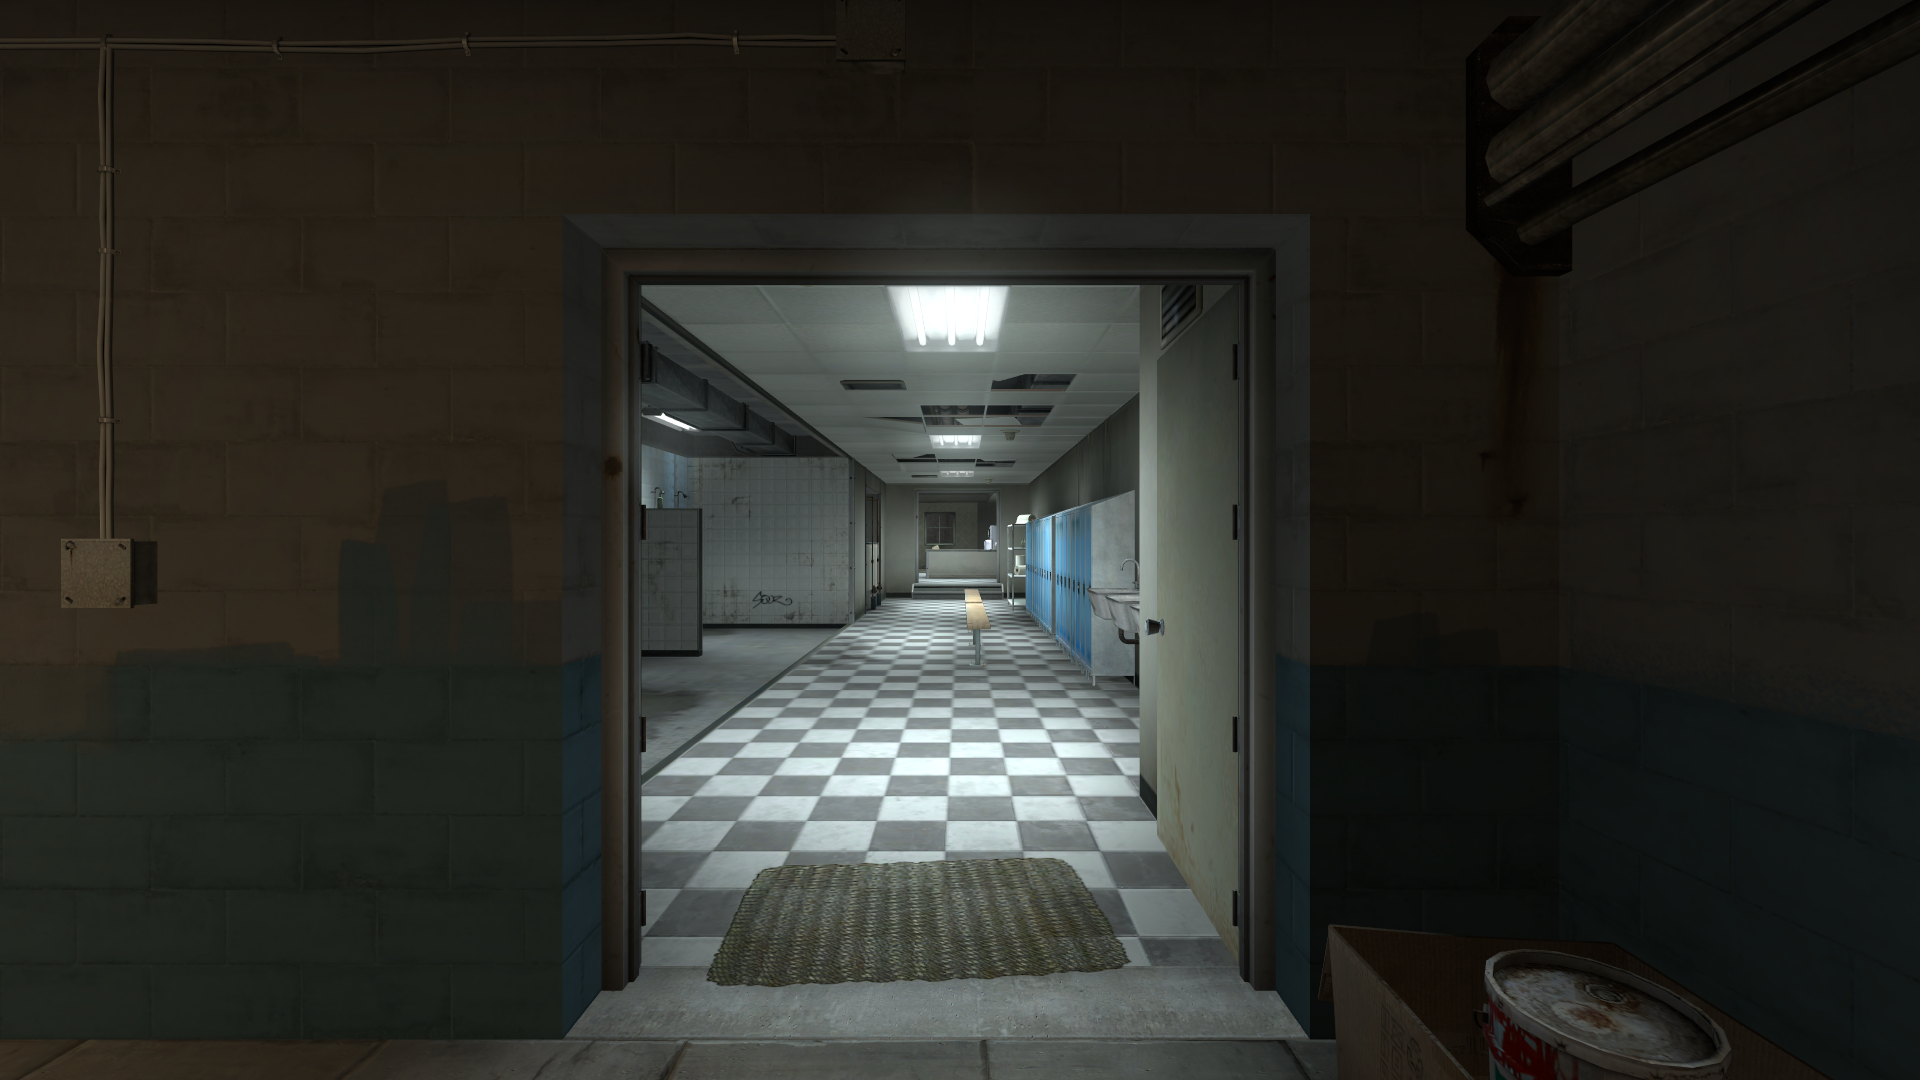
Map: de_train